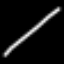
Label: line